Question: I am developing android apps using eclipse running on windows XP. Recently eclipse has been complaining about running out of heap space for itself. It brings up a window like this:

which appears without even running my app. I.e. I just start eclipse, wait a minute and this window pops up. On another forum I saw a suggestion of starting up eclipse with 'eclipse.exe -vmargs -Xmx512M', but the problem still appeared.
My eclipse.ini looks like this:
'''
-startup
plugins/org.eclipse.equinox.launcher_1.1.1.R36x_v20101122_1400.jar
--launcher.library
plugins/org.eclipse.equinox.launcher.win32.win32.x86_1.1.2.R36x_v20101222
-showsplash
org.eclipse.platform
--launcher.XXMaxPermSize
256m
--launcher.defaultAction
openFile
-product
org.eclipse.epp.package.java.product
--launcher.defaultAction
openFile
--launcher.XXMaxPermSize
256M
-vmargs
-Dosgi.requiredJavaVersion=1.5
-Xms40m
-Xmx384m
'''
EDIT: I just changed this part:
'''
--launcher.XXMaxPermSize
256M
'''
to say:
'''
--launcher.XXMaxPermSize
512M
'''
But the crash still happened.
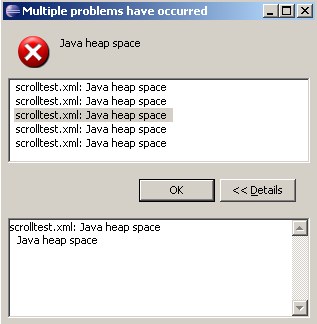
Answer: The option you want to increase is not the permanent size, but the heap size - set the -Xmx384m option to f.e. -Xmx712m .